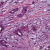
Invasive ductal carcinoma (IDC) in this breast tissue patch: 1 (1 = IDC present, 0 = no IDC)